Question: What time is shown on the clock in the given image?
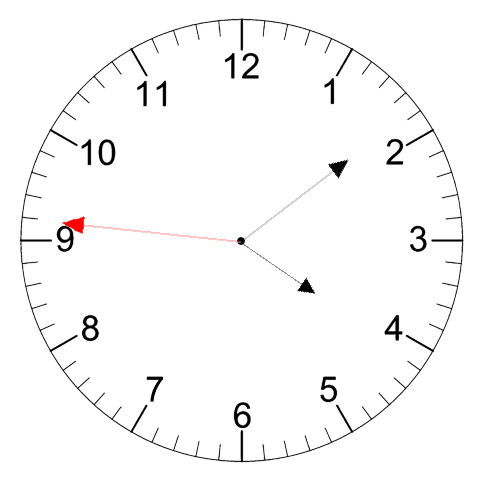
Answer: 04:08:46